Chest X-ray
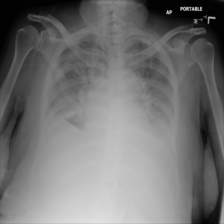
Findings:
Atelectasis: negative
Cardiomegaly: negative
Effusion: positive
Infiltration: negative
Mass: negative
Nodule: negative
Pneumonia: positive
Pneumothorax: negative
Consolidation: negative
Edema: positive
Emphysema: negative
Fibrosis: negative
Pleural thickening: negative
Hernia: negative